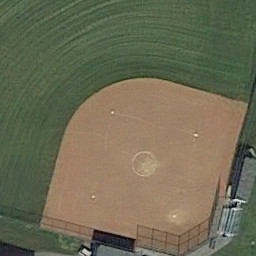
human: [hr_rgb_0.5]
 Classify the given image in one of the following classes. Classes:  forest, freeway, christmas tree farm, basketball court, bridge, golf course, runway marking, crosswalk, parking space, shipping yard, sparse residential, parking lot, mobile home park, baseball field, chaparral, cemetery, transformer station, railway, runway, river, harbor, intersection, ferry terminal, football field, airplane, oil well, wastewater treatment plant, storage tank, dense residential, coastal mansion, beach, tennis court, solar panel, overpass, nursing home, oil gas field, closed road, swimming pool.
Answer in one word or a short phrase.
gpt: baseball field